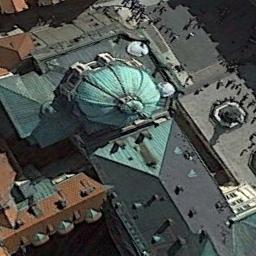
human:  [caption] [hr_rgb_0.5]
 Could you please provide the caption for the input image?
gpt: There is a church with a blue circular roof .

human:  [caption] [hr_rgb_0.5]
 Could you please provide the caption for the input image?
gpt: The church with a green circular pointed tower and a square is in front of the church .

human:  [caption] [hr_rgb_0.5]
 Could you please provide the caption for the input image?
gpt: A church with a gray roof with a turquoise tower on the roof and many pedestrians in the square next to the church .

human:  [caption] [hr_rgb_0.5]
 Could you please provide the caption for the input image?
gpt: This is a church with a domed roof .

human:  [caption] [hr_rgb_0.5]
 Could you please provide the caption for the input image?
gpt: There are many buildings near the church .